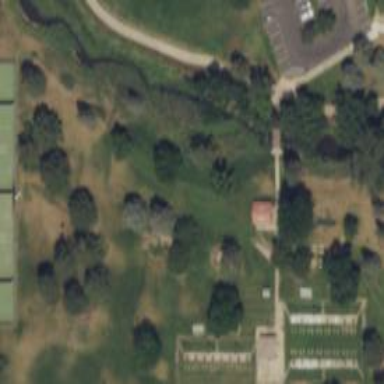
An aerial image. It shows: Disc golf tee area.